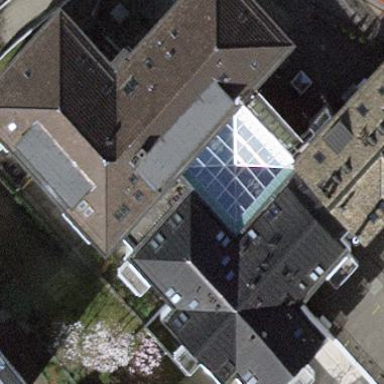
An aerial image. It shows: The building has flat roof that is oriented across.